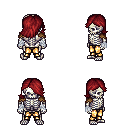
a pixel art fantasy rpg character, male body template, skeleton, leather shoulder armor, gold greaves, brunette swoop hairstyle, white cloth bandages, four views (front, back, left, right), 2x2 character sprite sheet, small pixel art, hard edges, no anti-aliasing